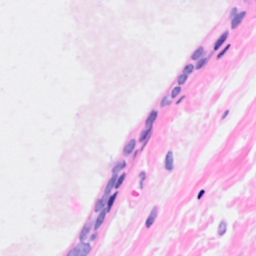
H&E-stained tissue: Breast